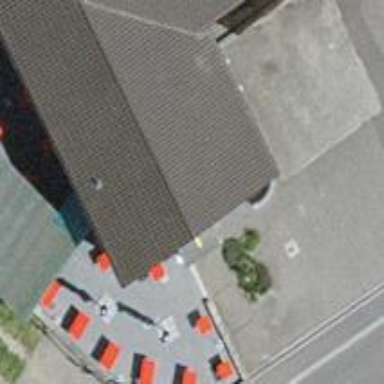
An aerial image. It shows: Restaurant.